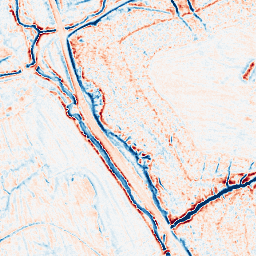
Category: edge_preserving
Decomposition family: anisotropic_diffusion
Decomposition parameters: iterations: 20
kappa: 30
gamma: 0.1
Upsampling method: sinc_hamming
Upsampling parameters: scale: 2
kernel_size: 4
Upsampling scale: 2